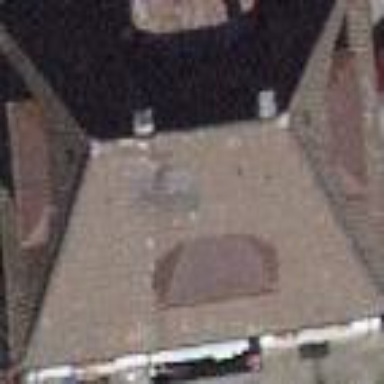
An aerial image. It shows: Hipped-roof building with apartments.